Field crop: maize
Growth stage: 1
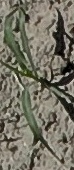
Species: sorghum